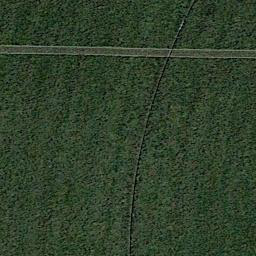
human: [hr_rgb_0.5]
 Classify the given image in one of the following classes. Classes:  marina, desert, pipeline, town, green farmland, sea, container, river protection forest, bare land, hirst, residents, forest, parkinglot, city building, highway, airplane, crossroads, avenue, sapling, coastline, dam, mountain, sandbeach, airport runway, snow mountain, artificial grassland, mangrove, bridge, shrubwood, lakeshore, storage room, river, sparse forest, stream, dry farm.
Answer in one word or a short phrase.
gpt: artificial grassland